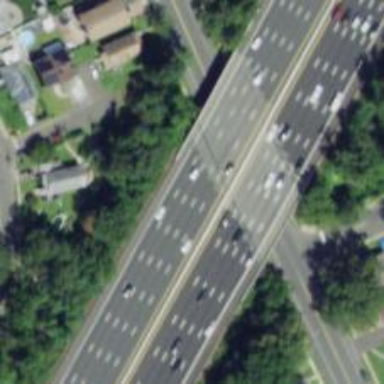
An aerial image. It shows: Urban freeway expressway bridge.